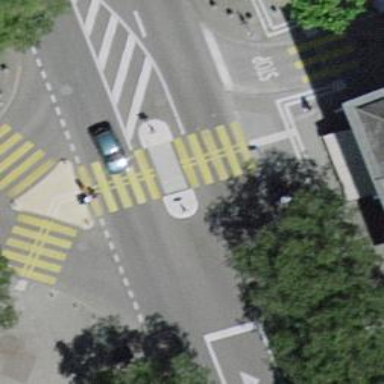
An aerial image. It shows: Uncontrolled zebra crossing with central island.